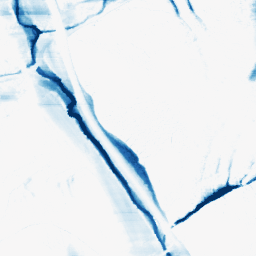
Category: morphological
Decomposition family: morphological_ellipse
Decomposition parameters: operation: closing
width: 5
height: 50
Upsampling method: regularized
Upsampling parameters: scale: 4
lambda_reg: 0.001
Upsampling scale: 4